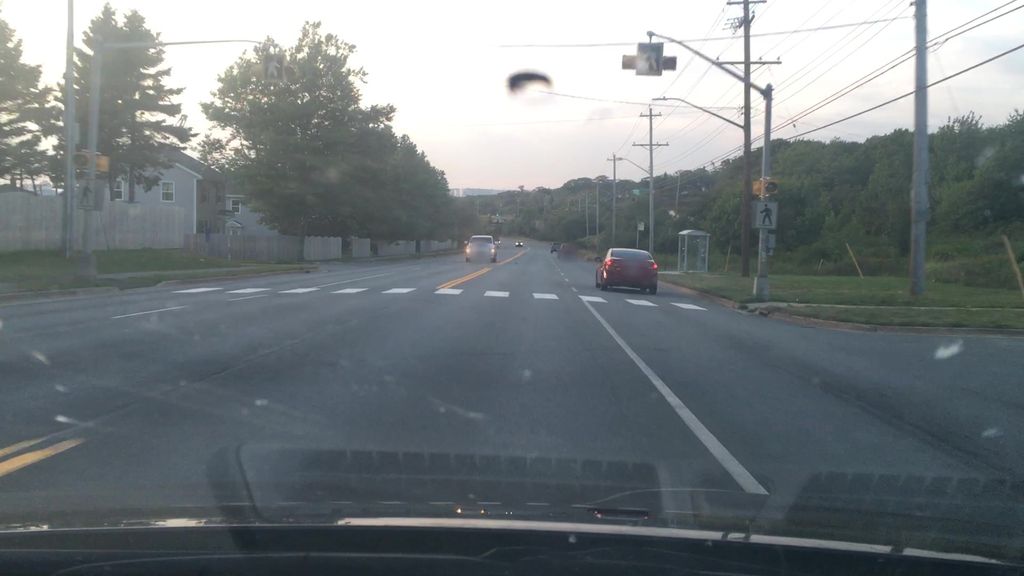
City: halifax